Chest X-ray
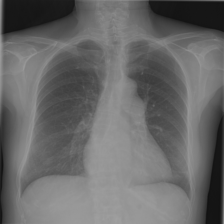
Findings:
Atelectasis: negative
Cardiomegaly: negative
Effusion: negative
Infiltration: negative
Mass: negative
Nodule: negative
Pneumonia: negative
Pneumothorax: negative
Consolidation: negative
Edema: negative
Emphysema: negative
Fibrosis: negative
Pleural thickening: negative
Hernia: negative